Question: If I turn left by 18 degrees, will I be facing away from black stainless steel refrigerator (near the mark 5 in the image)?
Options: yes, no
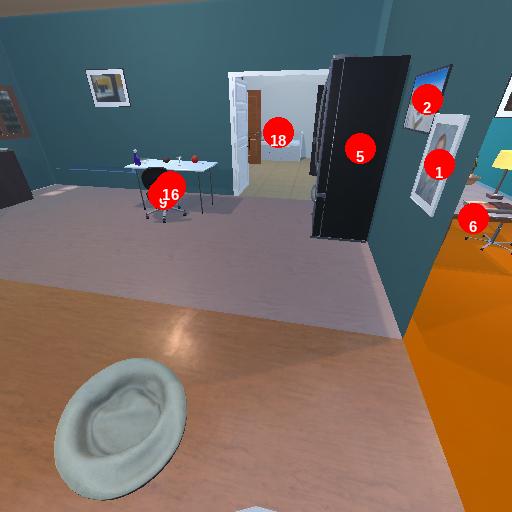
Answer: yes